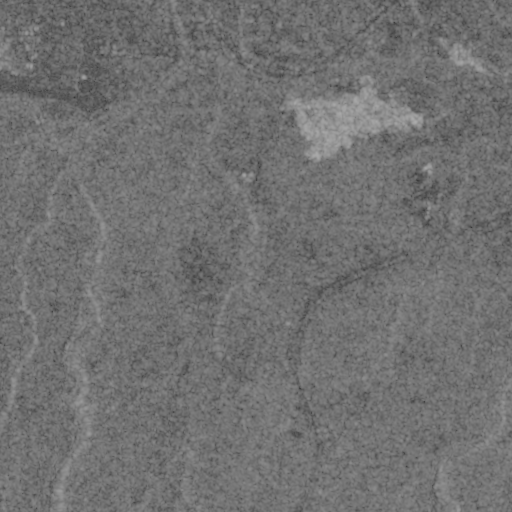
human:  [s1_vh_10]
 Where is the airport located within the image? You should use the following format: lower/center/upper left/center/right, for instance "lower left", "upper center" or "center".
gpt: The airport is located in the upper left of the image.
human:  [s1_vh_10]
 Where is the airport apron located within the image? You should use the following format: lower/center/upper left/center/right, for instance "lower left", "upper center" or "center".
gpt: The airport apron is located in the upper left of the image.
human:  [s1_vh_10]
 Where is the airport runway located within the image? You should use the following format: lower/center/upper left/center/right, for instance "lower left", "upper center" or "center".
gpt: The airport runway is located in the upper left of the image.
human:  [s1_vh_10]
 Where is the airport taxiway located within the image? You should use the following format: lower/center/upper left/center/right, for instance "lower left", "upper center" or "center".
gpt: The airport taxiway is located in the upper left of the image.
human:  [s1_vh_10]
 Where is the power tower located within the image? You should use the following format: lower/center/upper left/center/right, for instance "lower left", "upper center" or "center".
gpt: There is no power tower in the image.

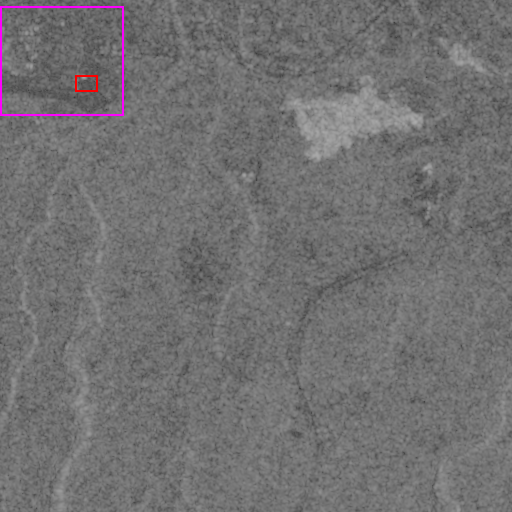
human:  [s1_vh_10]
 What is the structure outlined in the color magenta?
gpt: The structure outlined in magenta is an airport.
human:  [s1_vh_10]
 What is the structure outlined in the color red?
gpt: The structure outlined in red is an airport apron.
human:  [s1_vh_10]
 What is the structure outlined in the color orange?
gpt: There is no orange outline.